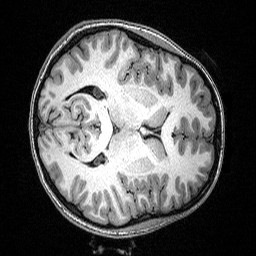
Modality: T1w
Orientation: axial
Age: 22
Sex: female
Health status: healthy
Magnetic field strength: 3 T
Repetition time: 2.53 s
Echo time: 0.00331 s